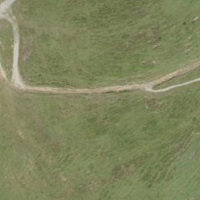
EUNIS habitat code: 26
Species observed at this site:
Lysimachia vulgaris
Campanula barbata